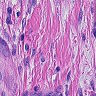
Metastatic tissue present: yes